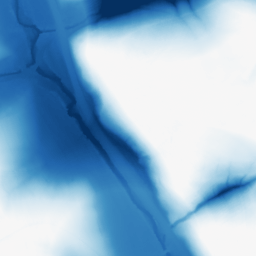
Category: morphological
Decomposition family: morphological
Decomposition parameters: operation: closing
size: 100
Upsampling method: sinc_blackman
Upsampling parameters: scale: 2
kernel_size: 8
Upsampling scale: 2